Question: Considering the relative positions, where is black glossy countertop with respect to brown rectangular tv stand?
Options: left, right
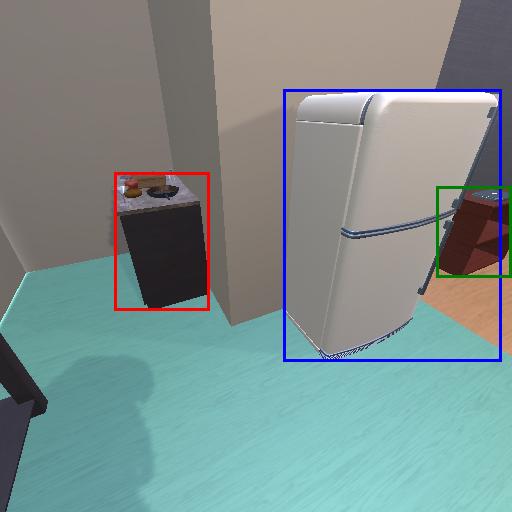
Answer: left